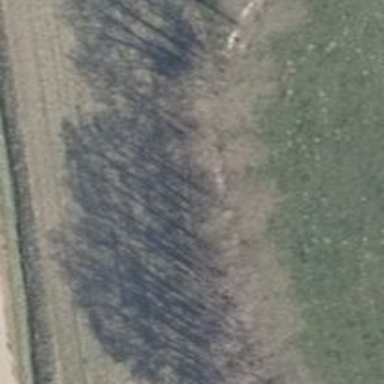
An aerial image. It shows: Row of deciduous broadleaved trees.